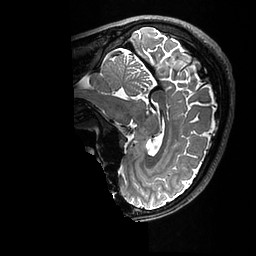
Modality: T2w
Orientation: sagittal
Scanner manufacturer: ge
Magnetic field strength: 3 T
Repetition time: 3.202 s
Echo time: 0.06656 s